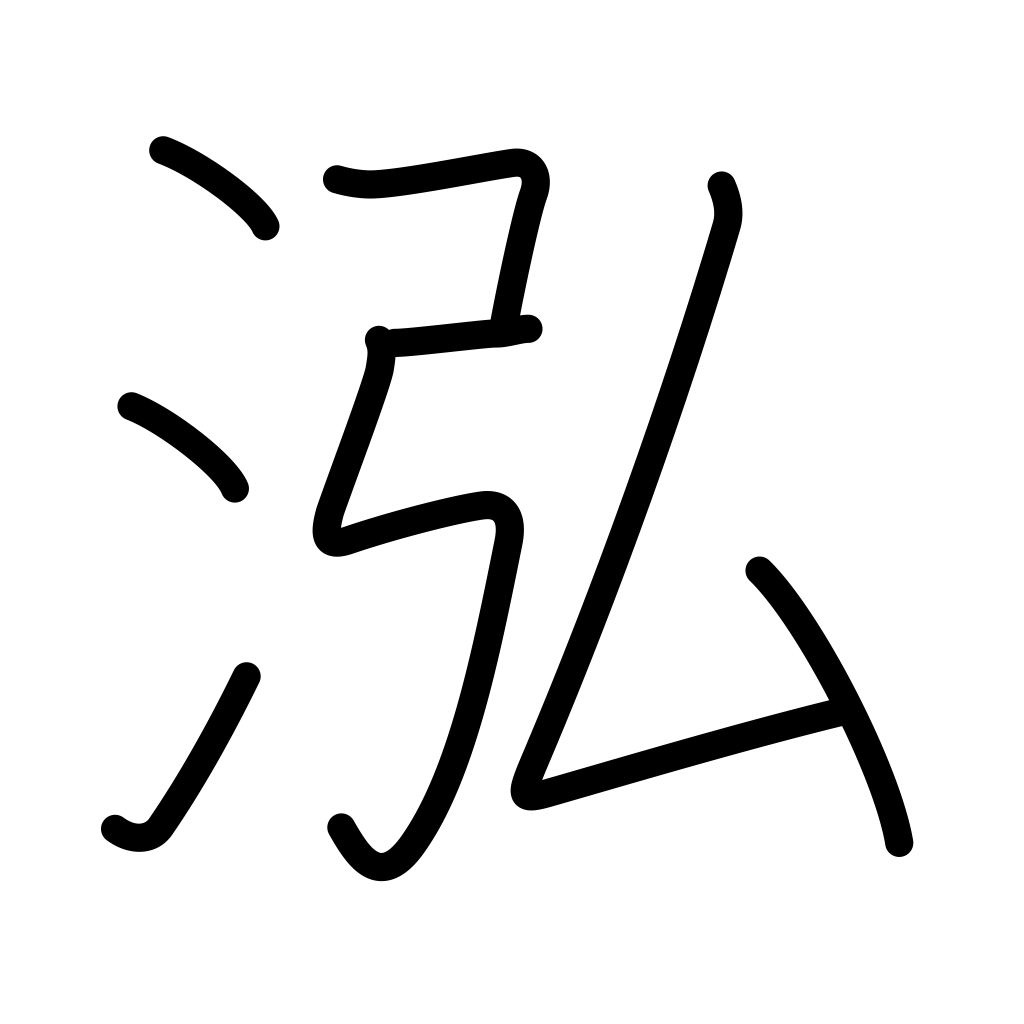
Meaning: deep clear water